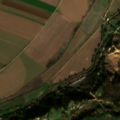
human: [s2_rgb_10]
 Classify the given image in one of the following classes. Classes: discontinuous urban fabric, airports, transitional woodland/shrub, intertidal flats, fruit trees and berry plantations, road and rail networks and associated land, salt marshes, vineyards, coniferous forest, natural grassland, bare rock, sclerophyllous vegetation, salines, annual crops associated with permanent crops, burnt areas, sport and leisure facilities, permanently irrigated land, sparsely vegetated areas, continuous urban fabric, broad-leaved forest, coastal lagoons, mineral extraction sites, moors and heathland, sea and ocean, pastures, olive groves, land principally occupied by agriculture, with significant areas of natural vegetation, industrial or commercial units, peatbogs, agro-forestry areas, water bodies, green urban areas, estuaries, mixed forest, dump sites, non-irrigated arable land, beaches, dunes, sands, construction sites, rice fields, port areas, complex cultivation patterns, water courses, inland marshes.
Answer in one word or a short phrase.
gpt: non-irrigated arable land, permanently irrigated land, olive groves, broad-leaved forest, transitional woodland/shrub